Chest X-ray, PA view. Patient: 58 years old, sex M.
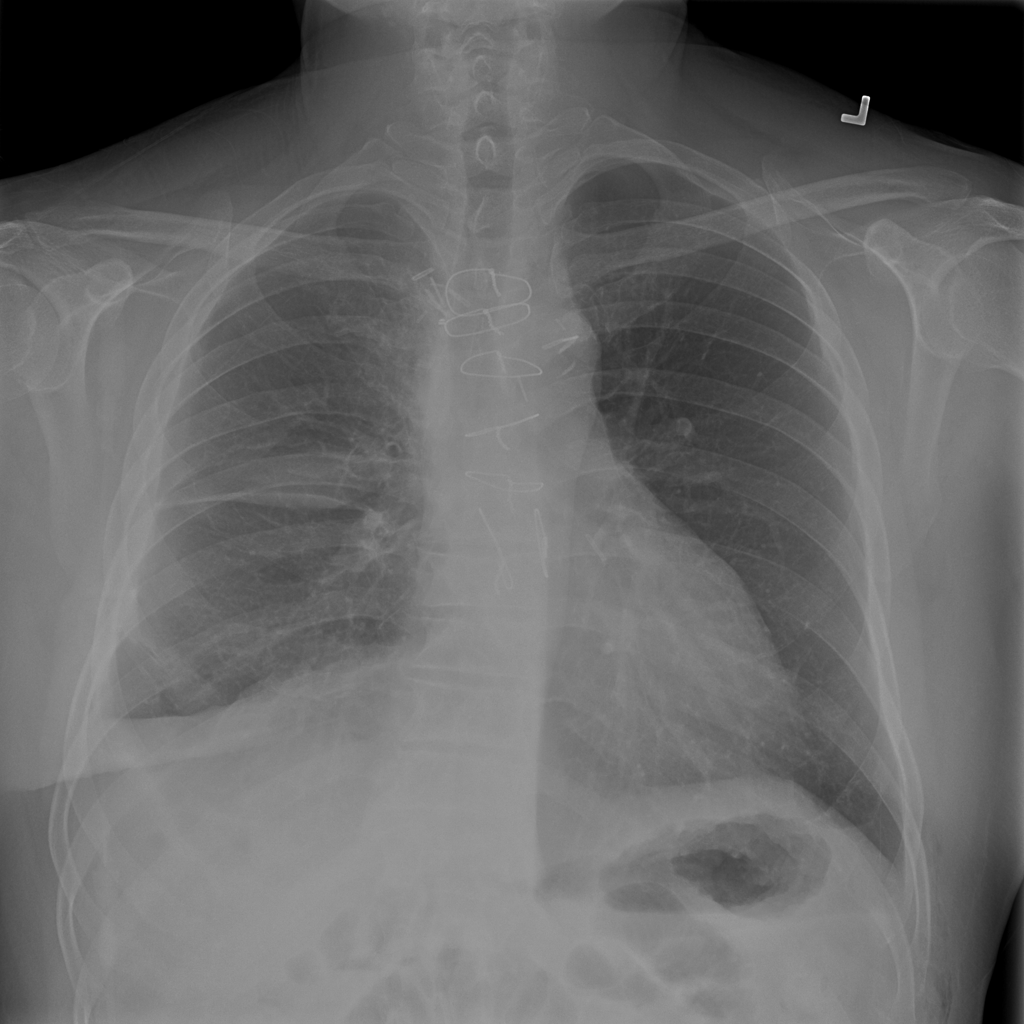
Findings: No Finding